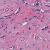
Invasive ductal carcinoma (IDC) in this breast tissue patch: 1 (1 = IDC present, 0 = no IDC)